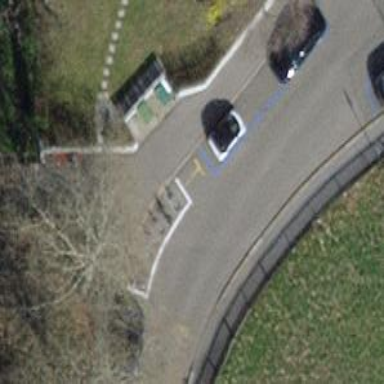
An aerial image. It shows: Bicycle parking area with stands.